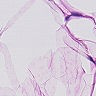
Metastatic tissue present: no